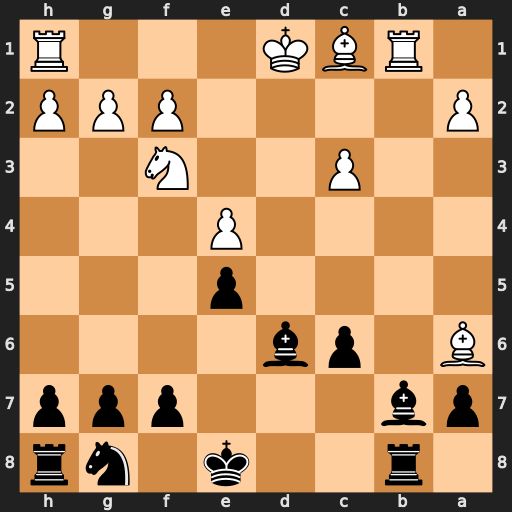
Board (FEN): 1r2k1nr/pb3ppp/B1pb4/4p3/4P3/2P2N2/P4PPP/1RBK3R
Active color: b
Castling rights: k
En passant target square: -
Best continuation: Bxa6 Rxb8+ Bxb8